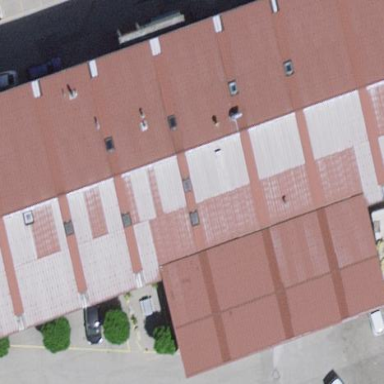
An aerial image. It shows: Industrial building.